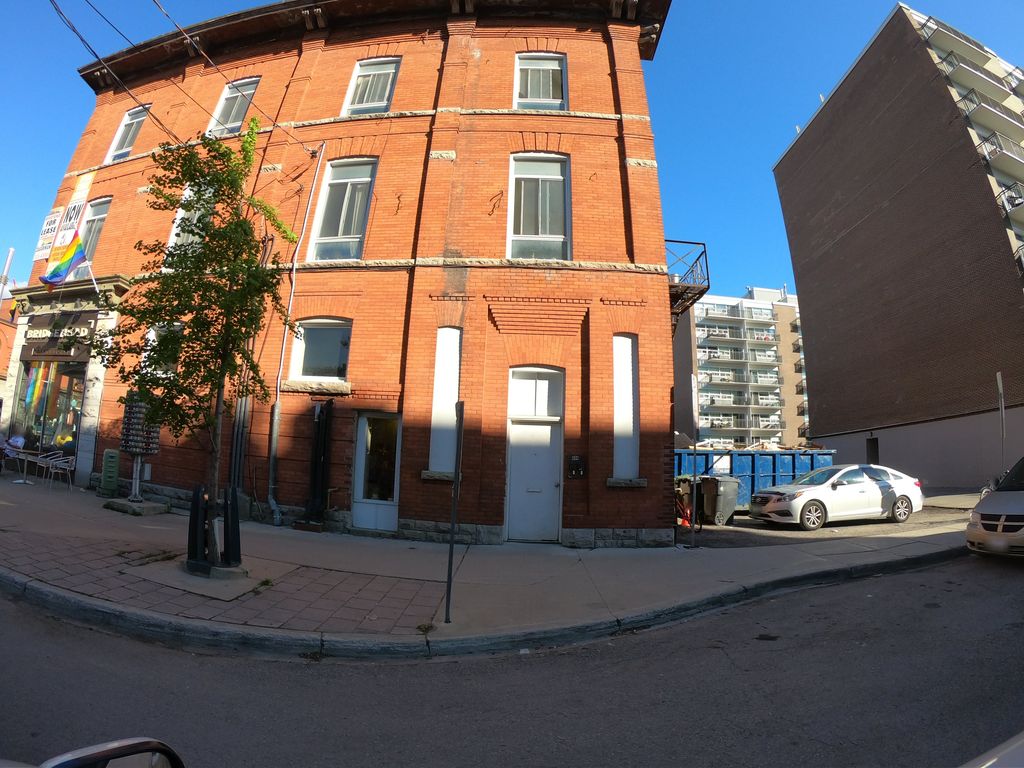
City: ottawa-gatineau